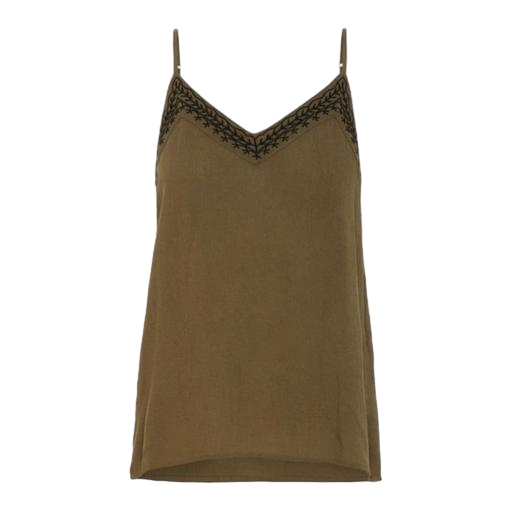
multicolor vila brown lace detail cami, moss green tank top, line cami, white background